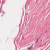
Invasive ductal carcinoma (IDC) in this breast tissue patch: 0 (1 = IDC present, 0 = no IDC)